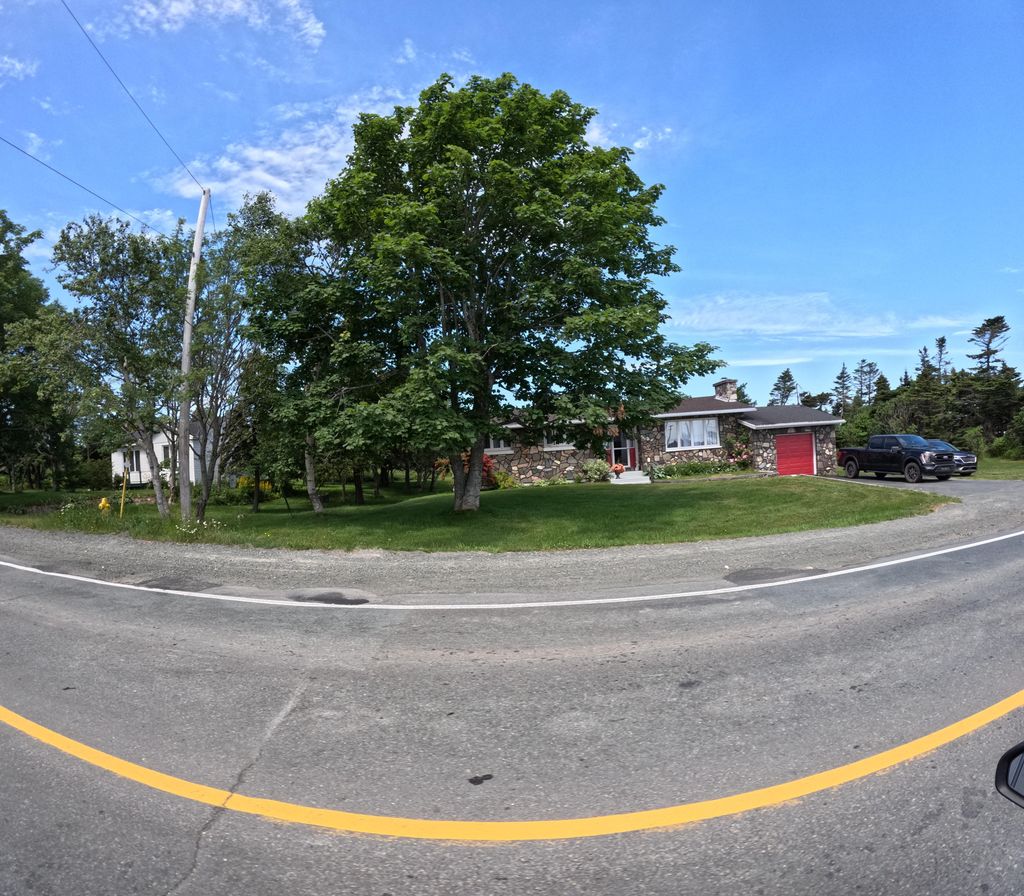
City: st_johns